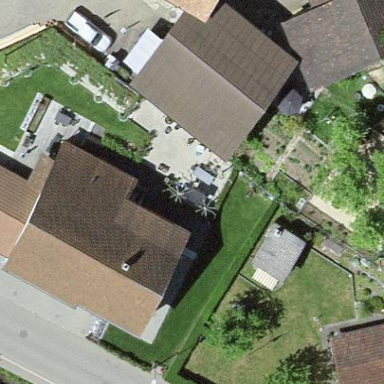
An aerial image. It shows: Simple house.